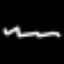
Label: squiggle